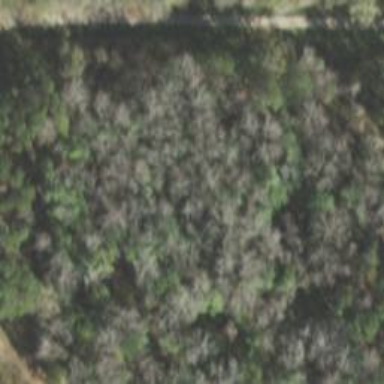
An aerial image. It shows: Mixed woodland area with various types of leaves.